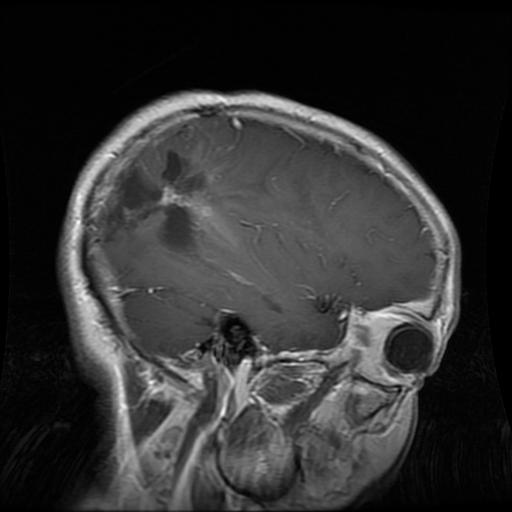
Label: glioma